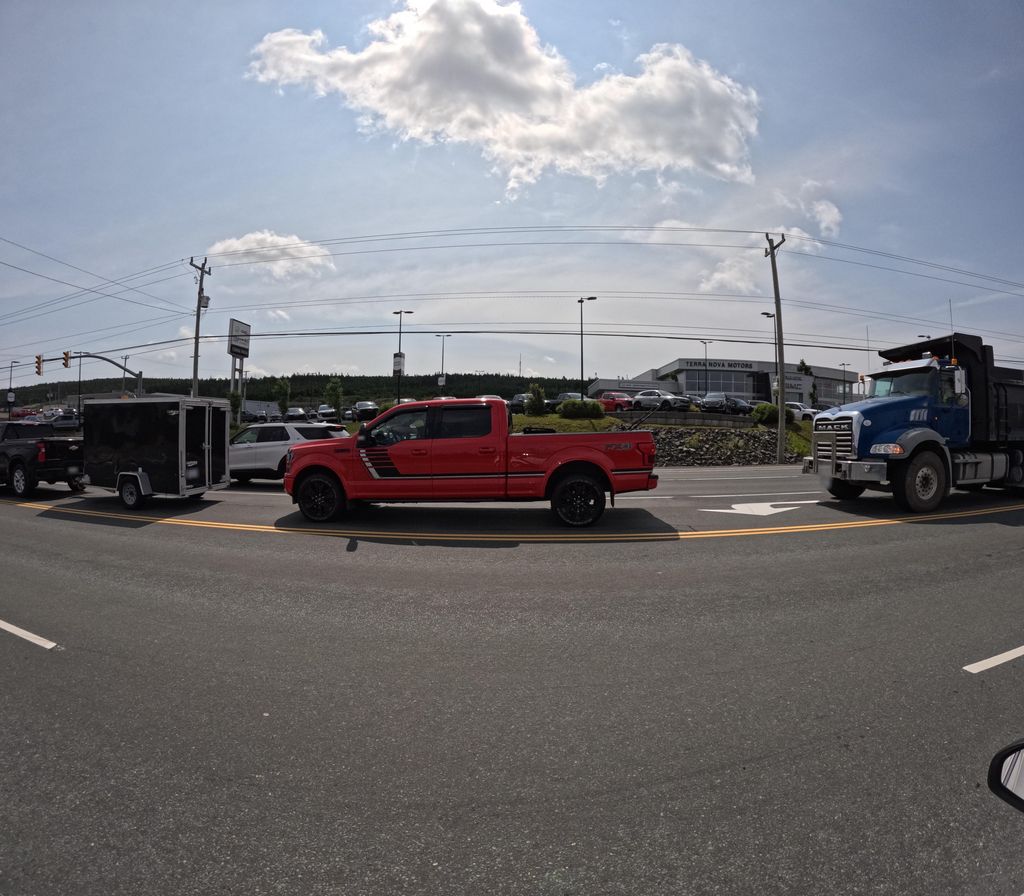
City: st_johns